Question: I have listbox which bind to ObservableCollection and take filename to display images

My xaml is:
'''
<Window x:Class="ThumbnailsView.MainWindow"
xmlns="http://schemas.microsoft.com/winfx/2006/xaml/presentation"
xmlns:x="http://schemas.microsoft.com/winfx/2006/xaml"
Title="MainWindow" Height="350" Width="578" WindowStartupLocation="CenterScreen">
<Grid>
<Grid.RowDefinitions>
<RowDefinition Height="*"/>
<RowDefinition Height="55"/>
</Grid.RowDefinitions>
<ListBox Grid.Row="0" x:Name="ImageListbox"
ItemsSource="{Binding}"
Background="AliceBlue" ScrollViewer.HorizontalScrollBarVisibility="Disabled">
<ListBox.ItemTemplate>
<DataTemplate>
<StackPanel Orientation="Horizontal">
<CheckBox Height="16" VerticalAlignment="Top" Margin="0,10,0,0"/>
<Image Margin="10,10,10,0" Height="64" Width="64" VerticalAlignment="Top">
<Image.Source>
<BitmapImage DecodePixelWidth="64" UriSource="{Binding Path=Name}"/>
</Image.Source>

</StackPanel>
</DataTemplate>
</ListBox.ItemTemplate>
<ListBox.ItemsPanel>
<ItemsPanelTemplate>
<WrapPanel/>
</ItemsPanelTemplate>
</ListBox.ItemsPanel>
</ListBox>
<Button Grid.Row="1" Content="Get Images" Name="getImageBtn" Click="getImageBtn_Click" Width="100" Height="30"></Button>
</Grid>
</Window>
'''
The problem is, it loads entire images and will consume a lot of ram if I have a large collection. How to minimize its memory consumption ?
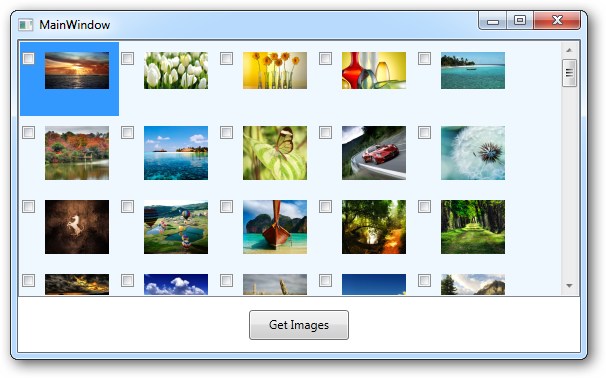
Answer: Enable UI Virtualization. Then the UI controls will be recycled and the minimal amount of memory will be used.
You could also load thumbmnails instead of the fully fledged photos.
---
Some resources to read on:
<URL>
<URL>
<URL>
<URL>